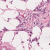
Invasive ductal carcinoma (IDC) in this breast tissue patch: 1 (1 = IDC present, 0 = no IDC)